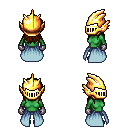
a pixel art fantasy rpg character, female body template, orc, green skin, overskirt, teal pants, brown unkempt hairstyle, gold helm, metal gloves, black shoes, four views (front, back, left, right), 2x2 character sprite sheet, small pixel art, hard edges, no anti-aliasing